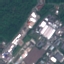
Label: Industrial